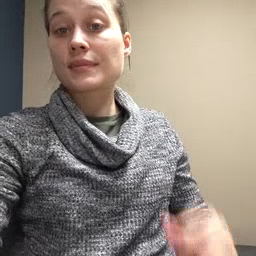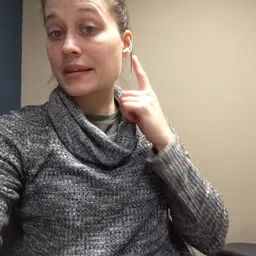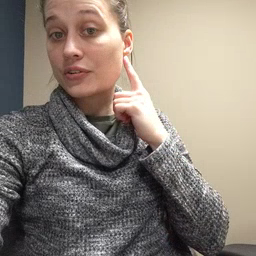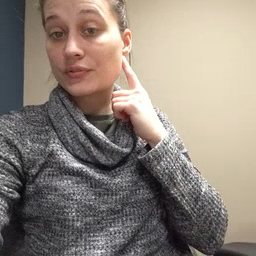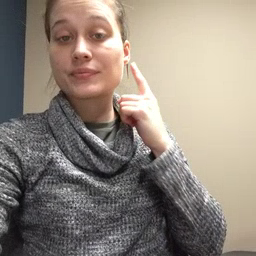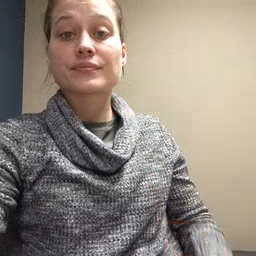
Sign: ear